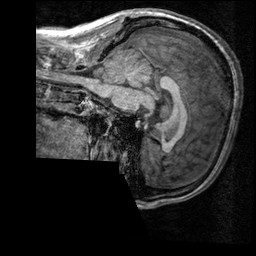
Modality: T1w
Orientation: sagittal
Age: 27
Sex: male
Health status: healthy
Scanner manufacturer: siemens
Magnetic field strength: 3 T
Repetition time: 2.3 s
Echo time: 0.00303 s